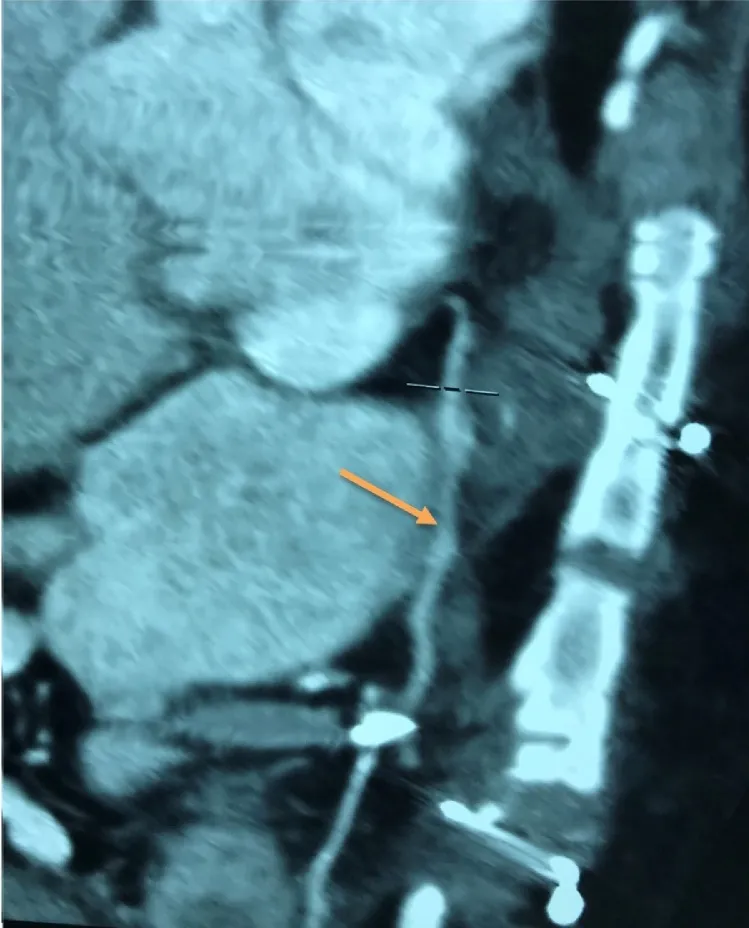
The postoperative enhanced CT of the chest was performed one-month post-CABG and the coronary reconstructions by GSV revealed patent (orange arrow).
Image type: radiology (ct)